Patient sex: M
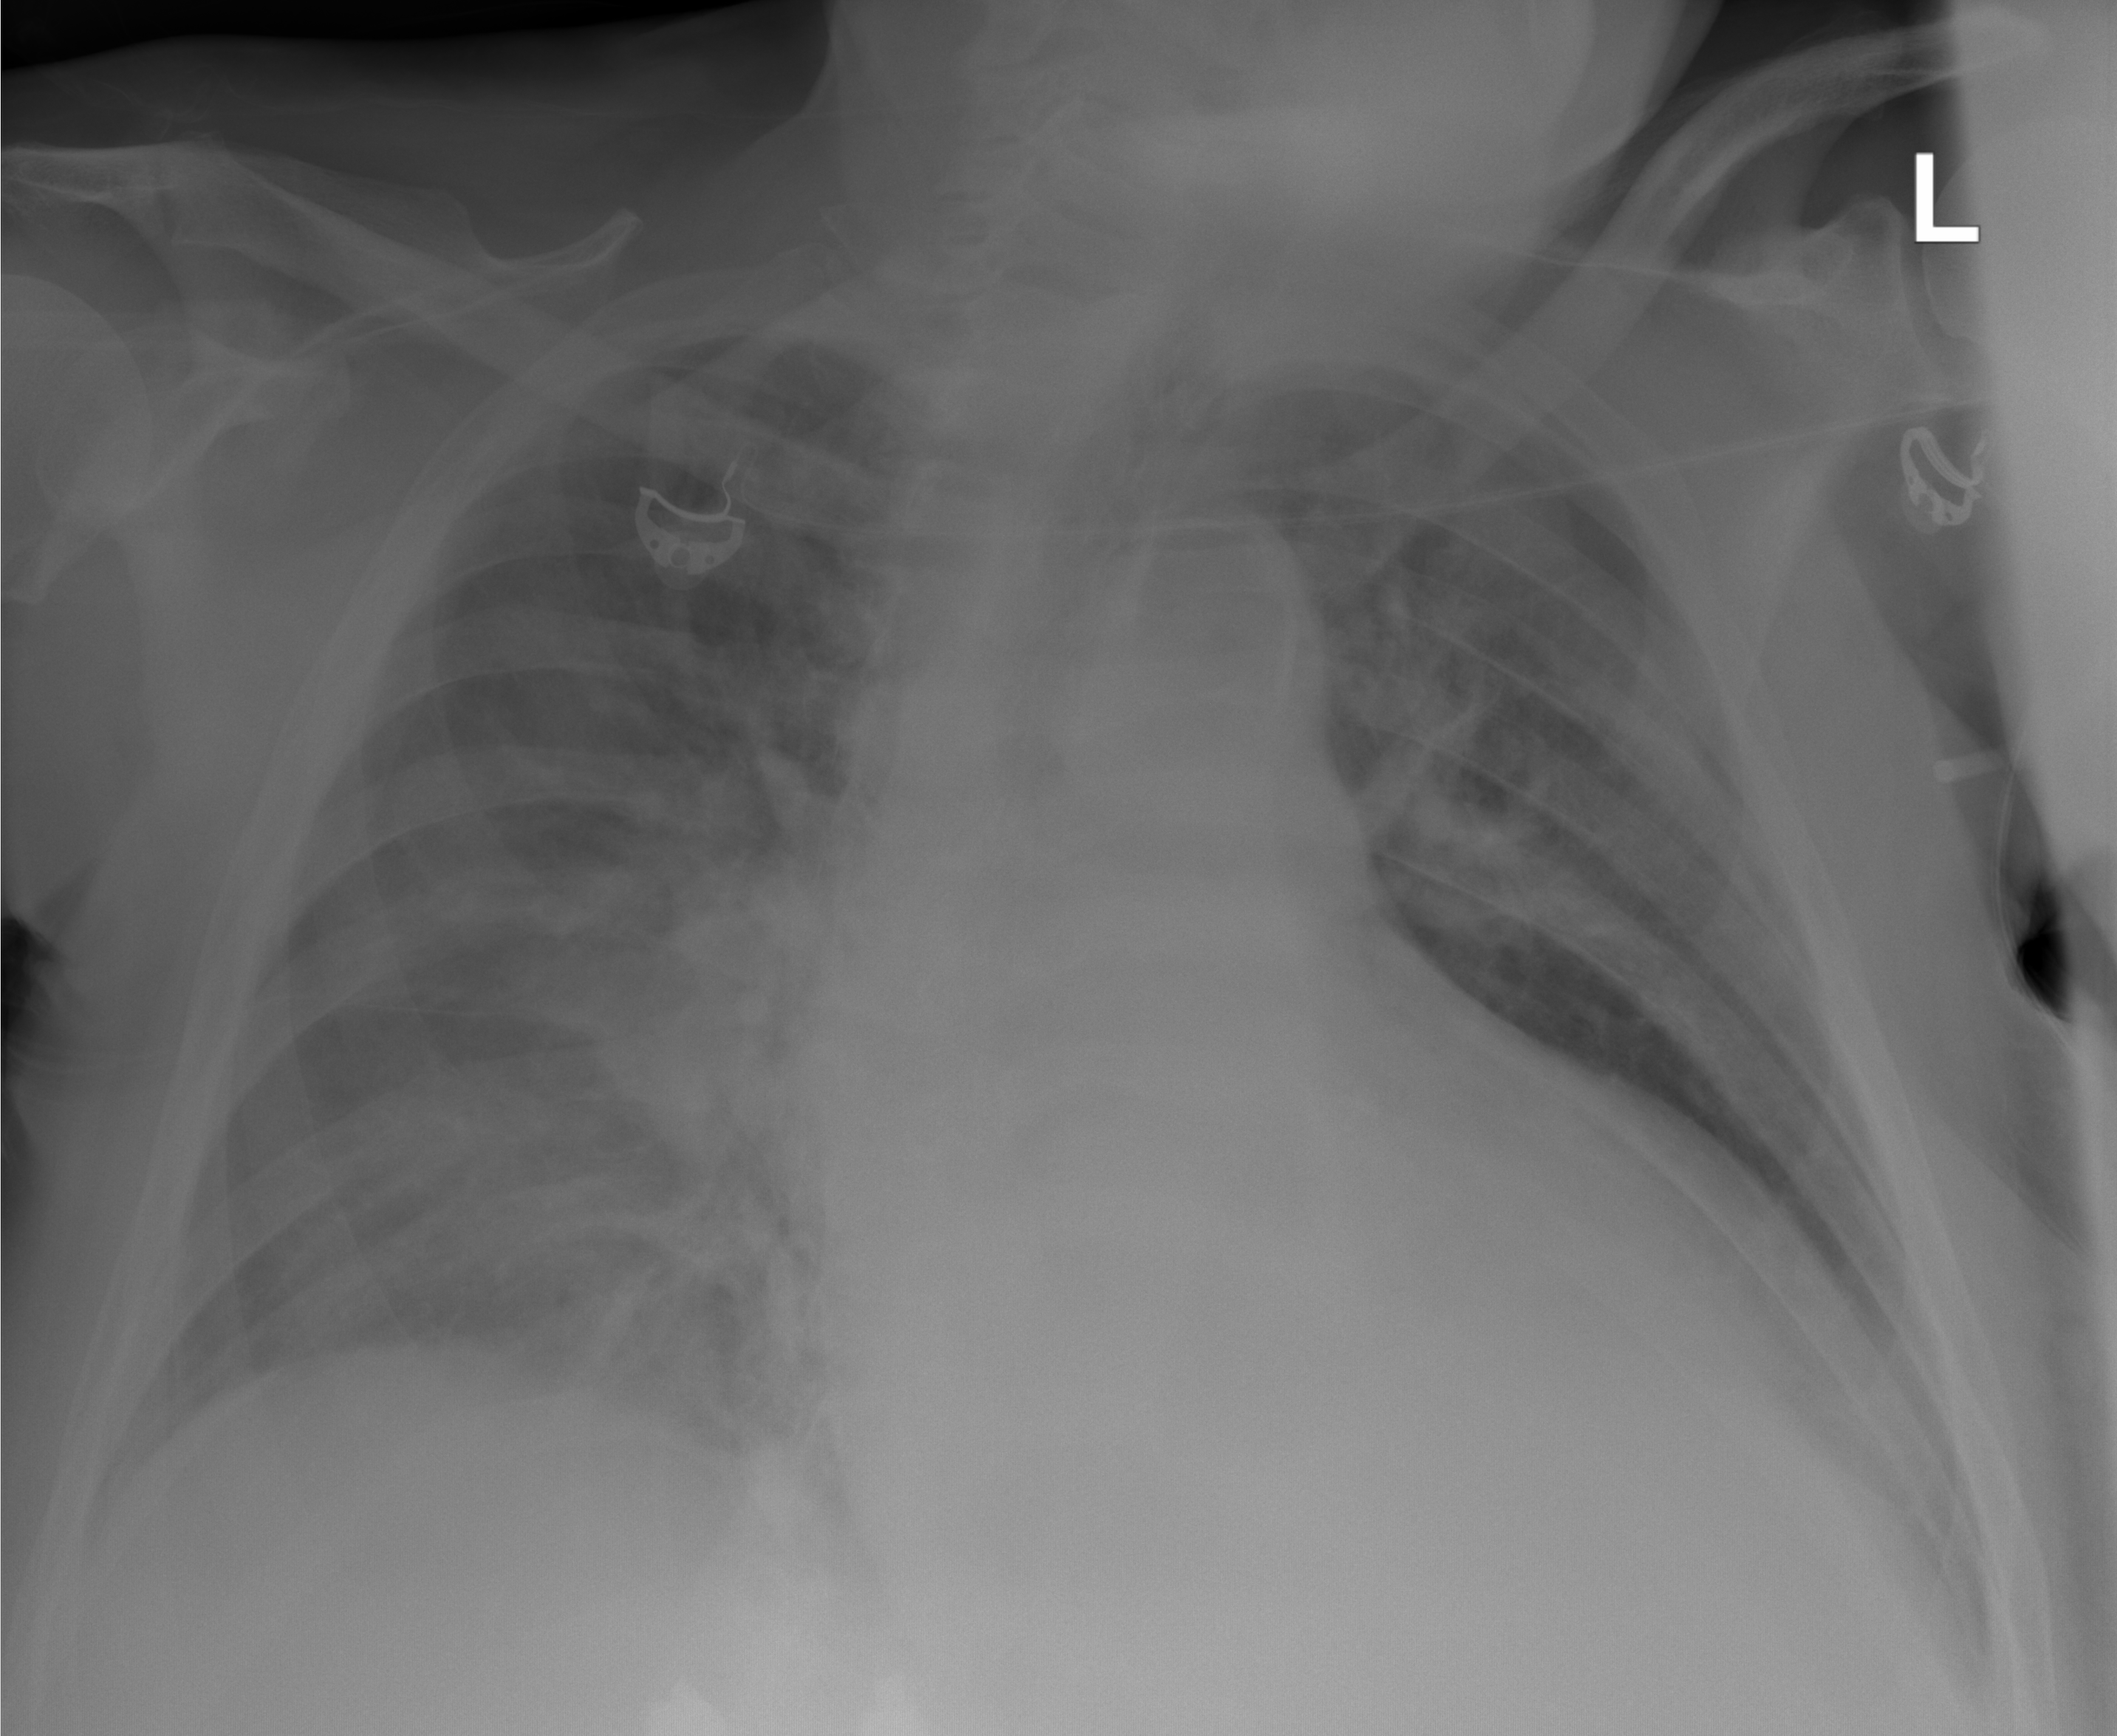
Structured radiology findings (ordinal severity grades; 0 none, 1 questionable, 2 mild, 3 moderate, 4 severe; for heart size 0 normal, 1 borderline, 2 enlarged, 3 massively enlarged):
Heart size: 3
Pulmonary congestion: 2
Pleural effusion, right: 2
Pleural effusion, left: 2
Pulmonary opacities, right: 1
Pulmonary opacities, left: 0
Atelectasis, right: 2
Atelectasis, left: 2